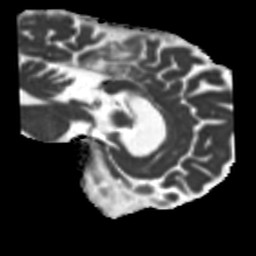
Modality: MD
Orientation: sagittal
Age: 58
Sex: male
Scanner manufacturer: siemens
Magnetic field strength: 3 T
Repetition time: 5.25 s
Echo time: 0.08 s